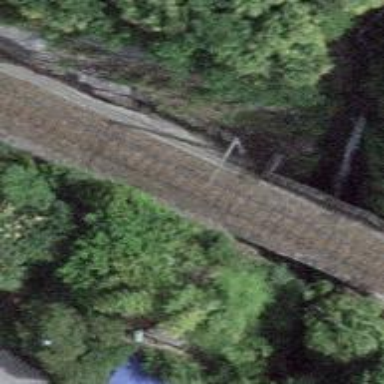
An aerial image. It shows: Narrow-gauge railway bridge with electrified contact lines and one track.